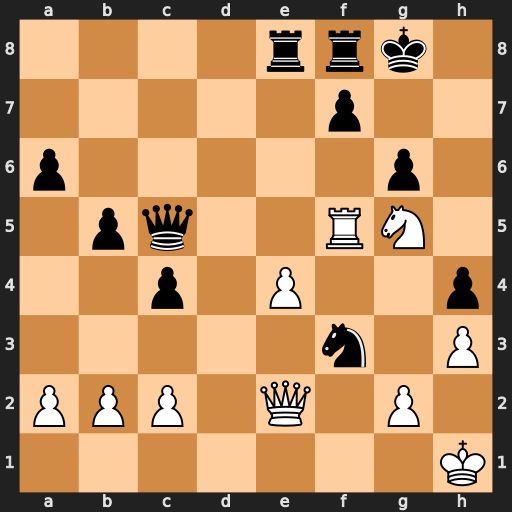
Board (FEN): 4rrk1/5p2/p5p1/1pq2RN1/2p1P2p/5n1P/PPP1Q1P1/7K
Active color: w
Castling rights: -
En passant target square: -
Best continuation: Rxc5 Nxg5 Rxg5